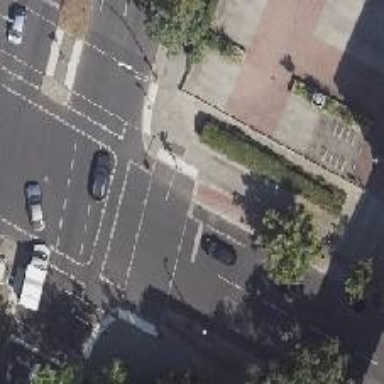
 having separate sidewalk and cycle track."